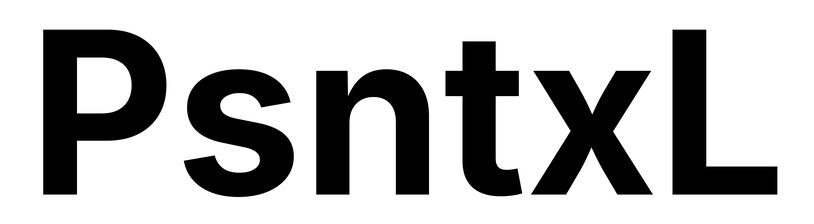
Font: Inter_Bold